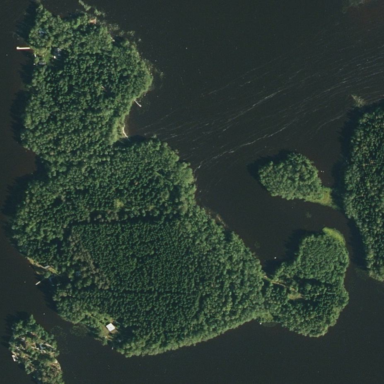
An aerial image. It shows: Islet surrounded by woodland.